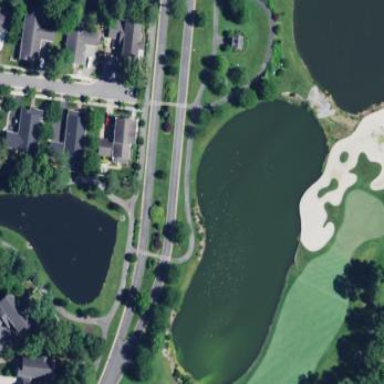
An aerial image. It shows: Water hazard on golf course. The hazard is natural water feature.